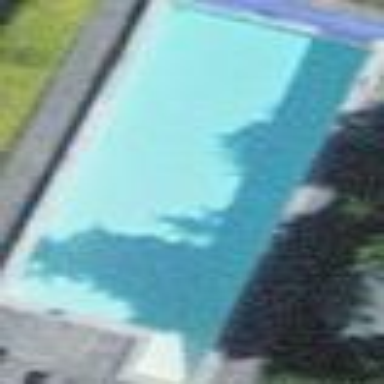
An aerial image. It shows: Swimming pool located in leisure land.